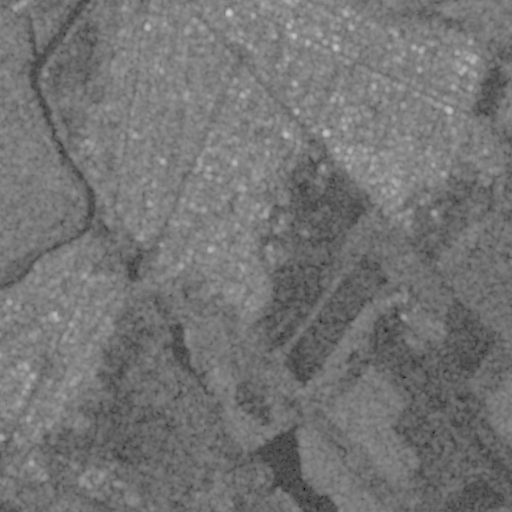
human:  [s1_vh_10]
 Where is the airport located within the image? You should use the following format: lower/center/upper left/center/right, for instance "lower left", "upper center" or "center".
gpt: The airport is located in the lower right of the image.
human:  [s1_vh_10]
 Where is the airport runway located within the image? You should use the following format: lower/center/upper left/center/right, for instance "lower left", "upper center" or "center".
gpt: The airport runway is located in the lower right of the image.
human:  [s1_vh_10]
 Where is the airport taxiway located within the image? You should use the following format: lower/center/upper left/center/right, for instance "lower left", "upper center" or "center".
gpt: The airport taxiway is located in the lower right of the image.
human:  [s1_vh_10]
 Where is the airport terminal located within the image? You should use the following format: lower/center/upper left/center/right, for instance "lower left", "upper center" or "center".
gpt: The airport terminal is located in the center right of the image.
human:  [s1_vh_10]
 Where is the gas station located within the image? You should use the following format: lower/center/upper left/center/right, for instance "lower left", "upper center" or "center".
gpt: The gas station is located in the lower left of the image.
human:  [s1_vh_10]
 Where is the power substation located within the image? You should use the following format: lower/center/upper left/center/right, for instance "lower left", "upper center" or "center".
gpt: The power substation is located in the lower left of the image.
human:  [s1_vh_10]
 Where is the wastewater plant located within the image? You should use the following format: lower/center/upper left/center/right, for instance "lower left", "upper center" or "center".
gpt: The wastewater plant is located in the lower center of the image.
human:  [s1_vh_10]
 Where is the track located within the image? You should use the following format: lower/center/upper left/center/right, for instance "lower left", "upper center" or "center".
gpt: There is no track in the image.

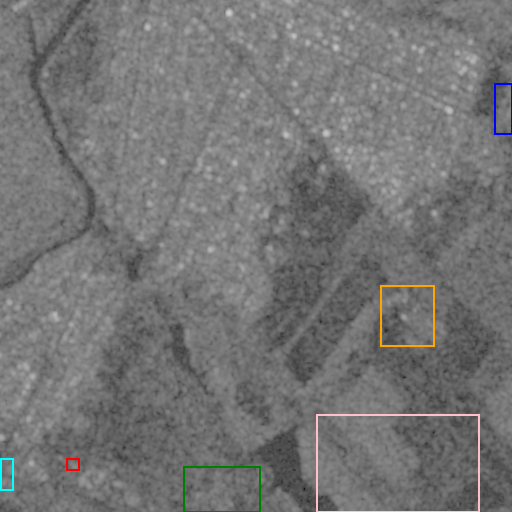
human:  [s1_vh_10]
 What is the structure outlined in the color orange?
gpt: The structure outlined in orange is an airport.
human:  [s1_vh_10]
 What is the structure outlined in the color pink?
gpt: The structure outlined in pink is a crop field.
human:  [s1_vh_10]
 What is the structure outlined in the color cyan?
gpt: The structure outlined in cyan is a gas station.
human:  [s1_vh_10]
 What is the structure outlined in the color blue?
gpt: The structure outlined in blue is a park.
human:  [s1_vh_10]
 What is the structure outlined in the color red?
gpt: The structure outlined in red is a power substation.
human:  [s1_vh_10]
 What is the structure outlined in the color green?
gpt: The structure outlined in green is a wastewater plant.
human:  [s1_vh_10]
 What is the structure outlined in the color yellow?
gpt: There is no yellow outline.